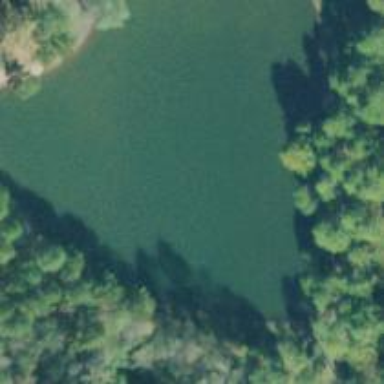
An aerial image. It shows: Reservoir of water.